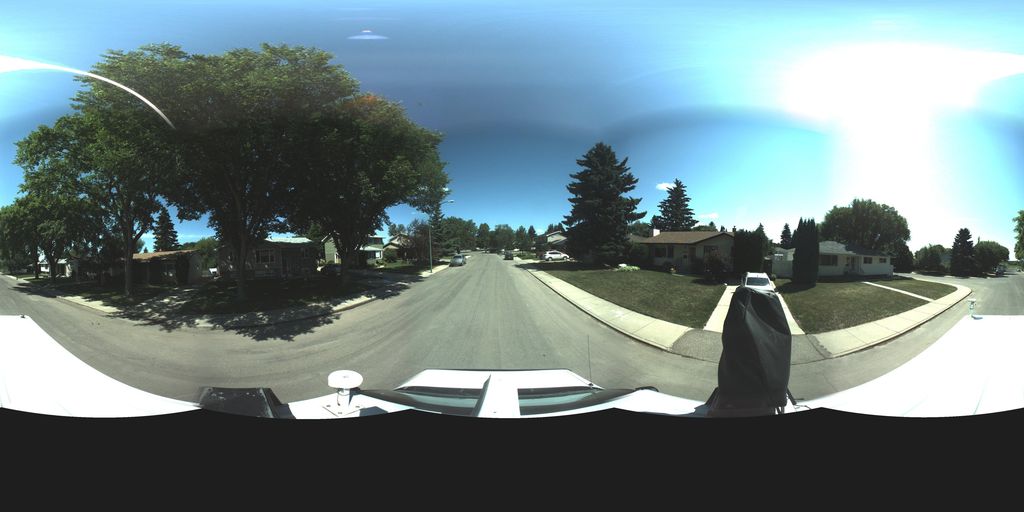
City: saskatoon